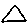
Label: triangle